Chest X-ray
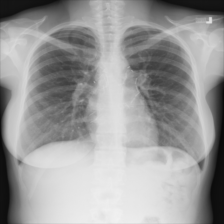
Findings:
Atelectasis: negative
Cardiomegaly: negative
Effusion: negative
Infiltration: negative
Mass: negative
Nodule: negative
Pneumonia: negative
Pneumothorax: negative
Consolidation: negative
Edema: negative
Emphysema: negative
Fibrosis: negative
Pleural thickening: negative
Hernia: negative